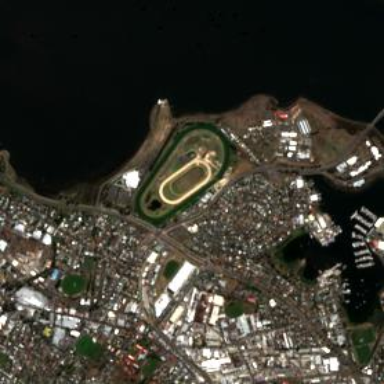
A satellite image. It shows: Sports centre dedicated to horse racing.